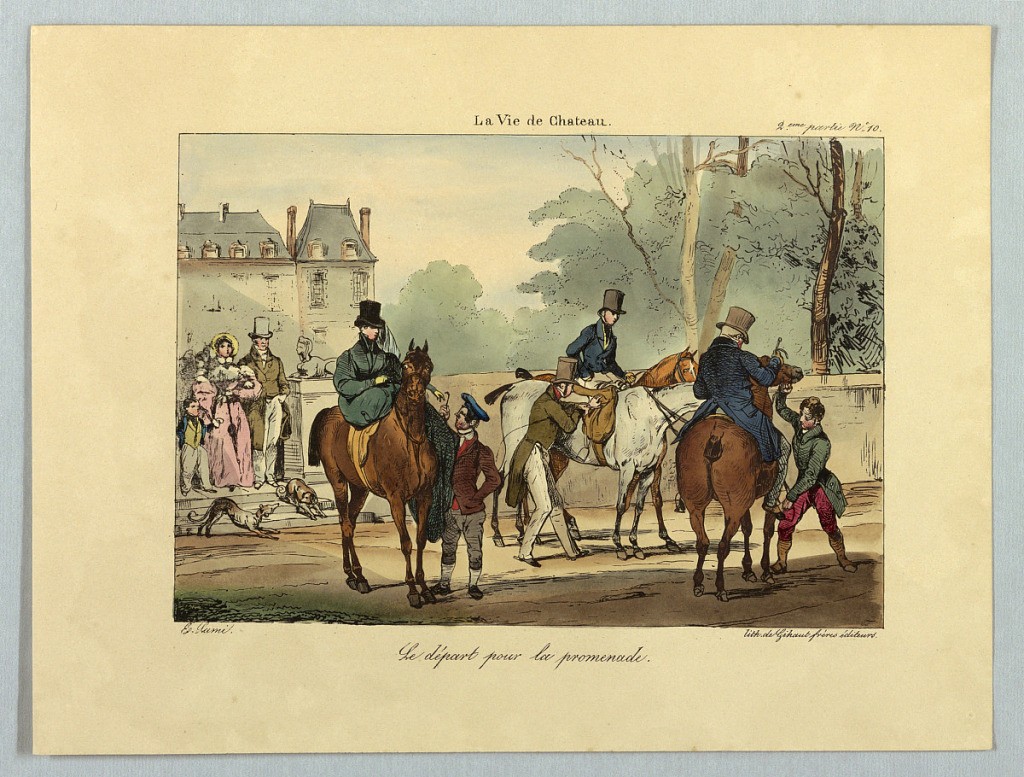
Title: Le départ pour la promenade, from La vie de château
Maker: Gihaut Frères, French, 1815 - 1871
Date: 1832
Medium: Lithograph, brush and watercolor on paper
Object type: Print
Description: Three men and a woman to depart on horseback, right. Three inhabitants of the chateau and two dogs, left, by the gate. Title and artists' names below.